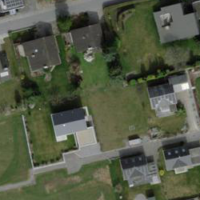
EUNIS habitat code: 54
Species observed at this site:
Senecio vulgaris